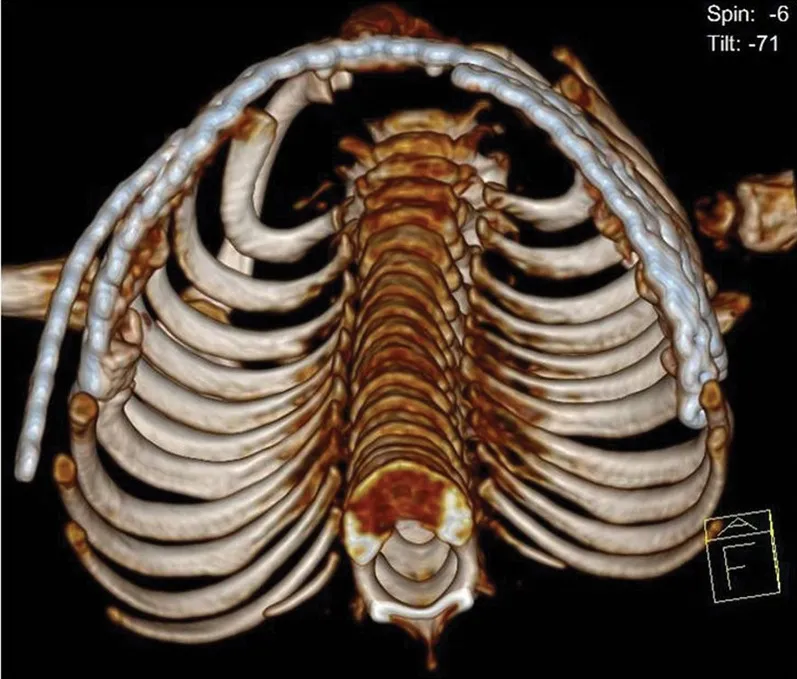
Three-dimensional reconstruction computed tomography scan of the chest after the first operation; axial view. Note the restored anterolateral contour of the chest.
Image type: radiology (ct)